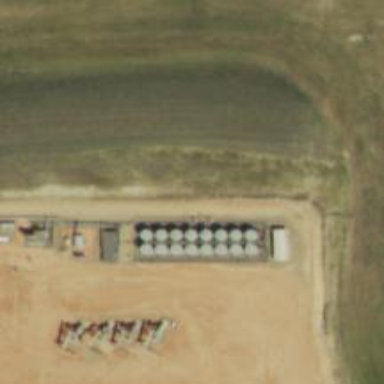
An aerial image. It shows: Storage tank with man-made structure.